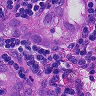
Metastatic tissue present: yes